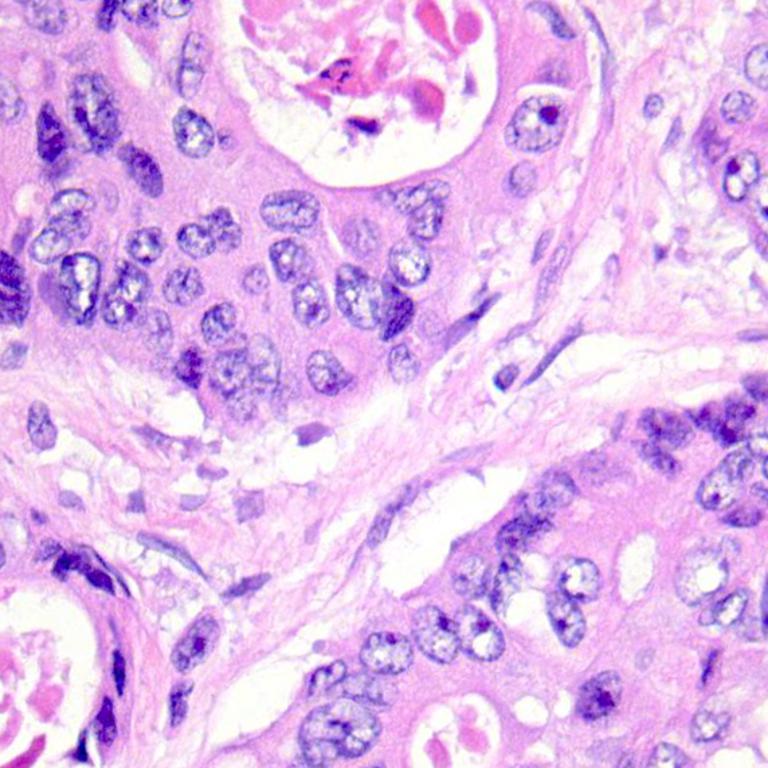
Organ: colon
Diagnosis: adenocarcinomas